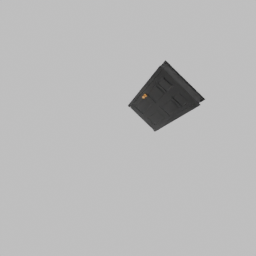
Label: architecture